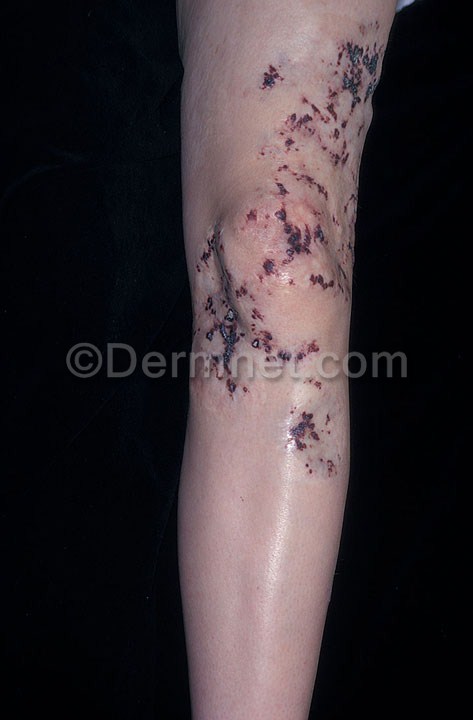
Disease: Vascular Tumors